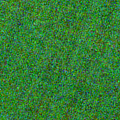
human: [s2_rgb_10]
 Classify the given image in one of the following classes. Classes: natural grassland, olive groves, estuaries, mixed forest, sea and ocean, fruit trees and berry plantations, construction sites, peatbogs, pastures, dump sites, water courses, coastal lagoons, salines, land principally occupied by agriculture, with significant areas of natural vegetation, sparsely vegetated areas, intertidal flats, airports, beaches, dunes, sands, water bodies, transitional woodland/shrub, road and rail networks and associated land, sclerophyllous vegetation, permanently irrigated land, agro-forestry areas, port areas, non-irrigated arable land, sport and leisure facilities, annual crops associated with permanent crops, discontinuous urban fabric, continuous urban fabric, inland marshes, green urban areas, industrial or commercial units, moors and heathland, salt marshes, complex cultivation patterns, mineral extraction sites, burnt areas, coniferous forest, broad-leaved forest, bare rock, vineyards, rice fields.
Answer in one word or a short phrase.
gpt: sea and ocean